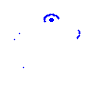
Particle: kaon